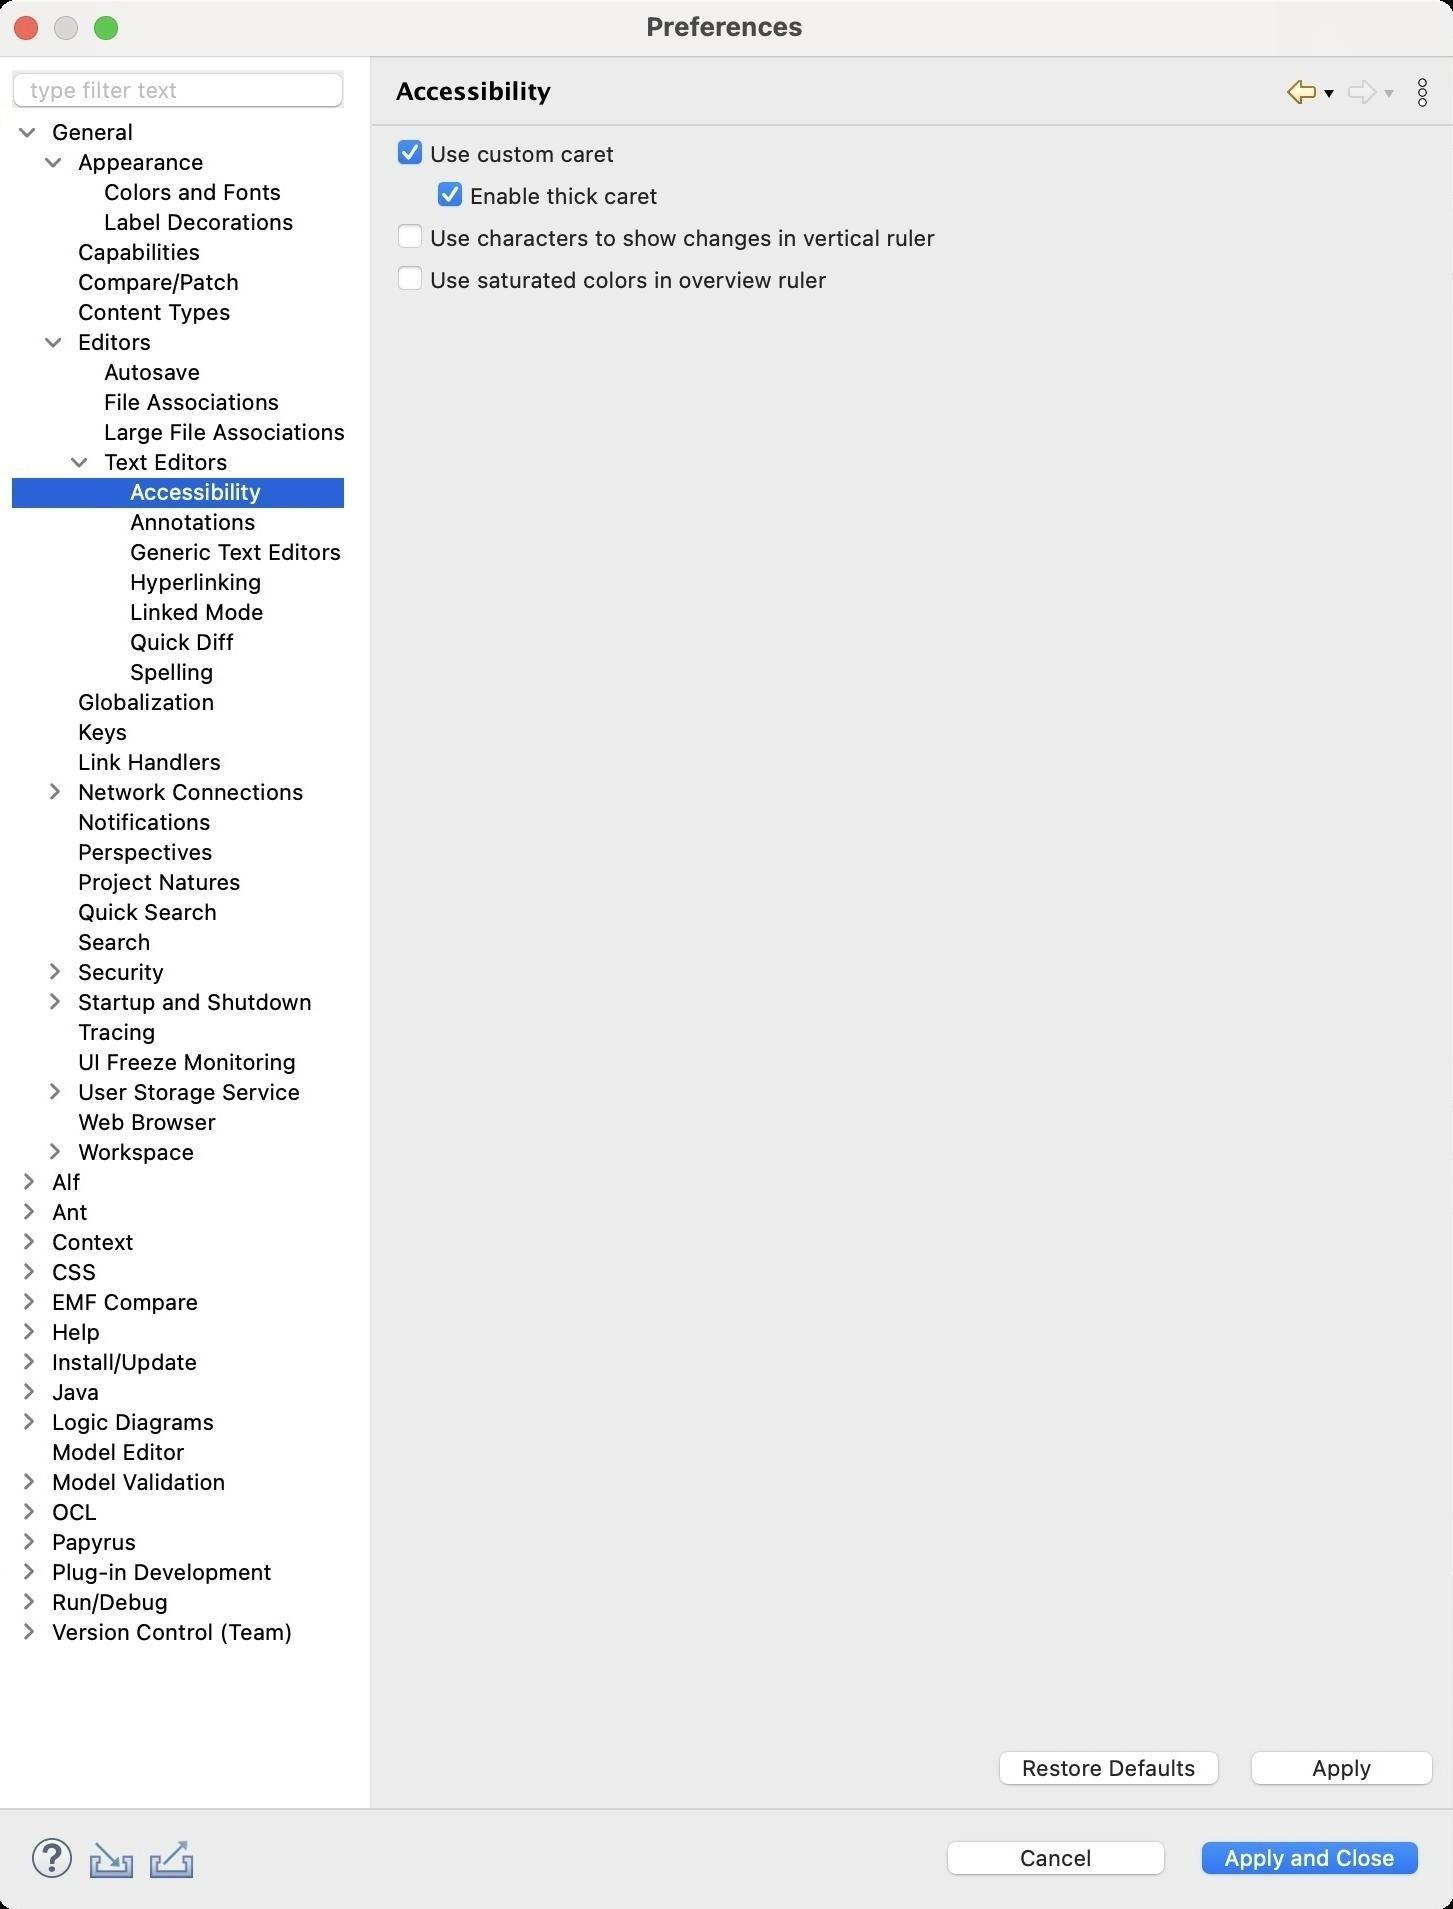
Accessibility tree:
{"name": "Preferences", "role": "AXWindow", "description": null, "role_description": "standard window", "value": null, "position": "480.00;95.00", "size": "728;955", "children": [{"name": "Apply_and_Close", "role": "AXButton", "description": null, "role_description": "button", "value": null, "position": "596.00;917.00", "size": "120;27", "children": []}, {"name": "Cancel", "role": "AXButton", "description": null, "role_description": "button", "value": null, "position": "469.00;917.00", "size": "120;27", "children": []}, {"name": null, "role": "AXToolbar", "description": null, "role_description": "toolbar", "value": null, "position": "12.00;915.00", "size": "90;30", "children": [{"name": "Help", "role": "AXCheckBox", "description": null, "role_description": "checkbox", "value": 0, "position": "12.00;915.00", "size": "30;30", "children": []}, {"name": "Import", "role": "AXButton", "description": null, "role_description": "button", "value": null, "position": "42.00;915.00", "size": "30;30", "children": []}, {"name": "Export", "role": "AXButton", "description": null, "role_description": "button", "value": null, "position": "72.00;915.00", "size": "30;30", "children": []}]}, {"name": null, "role": "AXScrollArea", "description": null, "role_description": "scroll area", "value": null, "position": "199.00;69.00", "size": "524;830", "children": [{"name": "Apply", "role": "AXButton", "description": null, "role_description": "button", "value": null, "position": "621.00;872.00", "size": "102;27", "children": []}, {"name": "Restore_Defaults", "role": "AXButton", "description": null, "role_description": "button", "value": null, "position": "495.00;872.00", "size": "121;27", "children": []}, {"name": "Use_saturated_colors_in_overview_ruler", "role": "AXCheckBox", "description": null, "role_description": "checkbox", "value": 0, "position": "199.00;132.00", "size": "220;16", "children": []}, {"name": "Use_characters_to_show_changes_in_vertical_ruler", "role": "AXCheckBox", "description": null, "role_description": "checkbox", "value": 0, "position": "199.00;111.00", "size": "274;16", "children": []}, {"name": "Enable_thick_caret", "role": "AXCheckBox", "description": null, "role_description": "checkbox", "value": 1, "position": "219.00;90.00", "size": "116;16", "children": []}, {"name": "Use_custom_caret", "role": "AXCheckBox", "description": null, "role_description": "checkbox", "value": 1, "position": "199.00;69.00", "size": "114;16", "children": []}]}, {"name": null, "role": "AXToolbar", "description": "", "role_description": "toolbar", "value": null, "position": "641.00;35.00", "size": "82;22", "children": [{"name": "Back_to_Text_Editors", "role": "AXMenuButton", "description": null, "role_description": "menu button", "value": null, "position": "641.00;35.00", "size": "22;22", "children": []}, {"name": "Forward", "role": "AXMenuButton", "description": null, "role_description": "menu button", "value": null, "position": "671.00;35.00", "size": "22;22", "children": []}, {"name": "Additional_Dialog_Actions", "role": "AXButton", "description": null, "role_description": "button", "value": null, "position": "701.00;35.00", "size": "22;22", "children": []}]}, {"name": null, "role": "AXStaticText", "description": "", "role_description": "text", "value": "Accessibility", "position": "196.00;35.00", "size": "438;21", "children": []}, {"name": null, "role": "AXSplitter", "description": null, "role_description": "splitter", "value": 180, "position": "180.00;28.00", "size": "5;876", "children": []}, {"name": null, "role": "AXScrollArea", "description": null, "role_description": "scroll area", "value": null, "position": "7.00;59.00", "size": "166;845", "children": [{"name": null, "role": "AXOutline", "description": null, "role_description": "outline", "value": null, "position": "7.00;59.00", "size": "167;845", "children": [{"name": null, "role": "AXRow", "description": null, "role_description": "outline row", "value": null, "position": "7.00;59.00", "size": "167;15", "children": [{"name": null, "role": "AXGroup", "description": null, "role_description": "group", "value": null, "position": "7.00;59.00", "size": "167;15", "children": [{"name": null, "role": "AXDisclosureTriangle", "description": null, "role_description": "disclosure triangle", "value": 1, "position": "9.00;59.00", "size": "12;14", "children": []}, {"name": null, "role": "AXStaticText", "description": null, "role_description": "text", "value": "General", "position": "25.00;59.00", "size": "148;14", "children": []}]}]}, {"name": null, "role": "AXRow", "description": null, "role_description": "outline row", "value": null, "position": "7.00;74.00", "size": "167;15", "children": [{"name": null, "role": "AXGroup", "description": null, "role_description": "group", "value": null, "position": "7.00;74.00", "size": "167;15", "children": [{"name": null, "role": "AXDisclosureTriangle", "description": null, "role_description": "disclosure triangle", "value": 1, "position": "22.00;74.00", "size": "12;14", "children": []}, {"name": null, "role": "AXStaticText", "description": null, "role_description": "text", "value": "Appearance", "position": "38.00;74.00", "size": "135;14", "children": []}]}]}, {"name": null, "role": "AXRow", "description": null, "role_description": "outline row", "value": null, "position": "7.00;89.00", "size": "167;15", "children": [{"name": null, "role": "AXStaticText", "description": null, "role_description": "text", "value": "Colors and Fonts", "position": "51.00;89.00", "size": "122;14", "children": []}]}, {"name": null, "role": "AXRow", "description": null, "role_description": "outline row", "value": null, "position": "7.00;104.00", "size": "167;15", "children": [{"name": null, "role": "AXStaticText", "description": null, "role_description": "text", "value": "Label Decorations", "position": "51.00;104.00", "size": "122;14", "children": []}]}, {"name": null, "role": "AXRow", "description": null, "role_description": "outline row", "value": null, "position": "7.00;119.00", "size": "167;15", "children": [{"name": null, "role": "AXStaticText", "description": null, "role_description": "text", "value": "Capabilities", "position": "38.00;119.00", "size": "135;14", "children": []}]}, {"name": null, "role": "AXRow", "description": null, "role_description": "outline row", "value": null, "position": "7.00;134.00", "size": "167;15", "children": [{"name": null, "role": "AXStaticText", "description": null, "role_description": "text", "value": "Compare/Patch", "position": "38.00;134.00", "size": "135;14", "children": []}]}, {"name": null, "role": "AXRow", "description": null, "role_description": "outline row", "value": null, "position": "7.00;149.00", "size": "167;15", "children": [{"name": null, "role": "AXStaticText", "description": null, "role_description": "text", "value": "Content Types", "position": "38.00;149.00", "size": "135;14", "children": []}]}, {"name": null, "role": "AXRow", "description": null, "role_description": "outline row", "value": null, "position": "7.00;164.00", "size": "167;15", "children": [{"name": null, "role": "AXGroup", "description": null, "role_description": "group", "value": null, "position": "7.00;164.00", "size": "167;15", "children": [{"name": null, "role": "AXDisclosureTriangle", "description": null, "role_description": "disclosure triangle", "value": 1, "position": "22.00;164.00", "size": "12;14", "children": []}, {"name": null, "role": "AXStaticText", "description": null, "role_description": "text", "value": "Editors", "position": "38.00;164.00", "size": "135;14", "children": []}]}]}, {"name": null, "role": "AXRow", "description": null, "role_description": "outline row", "value": null, "position": "7.00;179.00", "size": "167;15", "children": [{"name": null, "role": "AXStaticText", "description": null, "role_description": "text", "value": "Autosave", "position": "51.00;179.00", "size": "122;14", "children": []}]}, {"name": null, "role": "AXRow", "description": null, "role_description": "outline row", "value": null, "position": "7.00;194.00", "size": "167;15", "children": [{"name": null, "role": "AXStaticText", "description": null, "role_description": "text", "value": "File Associations", "position": "51.00;194.00", "size": "122;14", "children": []}]}, {"name": null, "role": "AXRow", "description": null, "role_description": "outline row", "value": null, "position": "7.00;209.00", "size": "167;15", "children": [{"name": null, "role": "AXStaticText", "description": null, "role_description": "text", "value": "Large File Associations", "position": "51.00;209.00", "size": "122;14", "children": []}]}, {"name": null, "role": "AXRow", "description": null, "role_description": "outline row", "value": null, "position": "7.00;224.00", "size": "167;15", "children": [{"name": null, "role": "AXGroup", "description": null, "role_description": "group", "value": null, "position": "7.00;224.00", "size": "167;15", "children": [{"name": null, "role": "AXDisclosureTriangle", "description": null, "role_description": "disclosure triangle", "value": 1, "position": "35.00;224.00", "size": "12;14", "children": []}, {"name": null, "role": "AXStaticText", "description": null, "role_description": "text", "value": "Text Editors", "position": "51.00;224.00", "size": "122;14", "children": []}]}]}, {"name": null, "role": "AXRow", "description": null, "role_description": "outline row", "value": null, "position": "7.00;239.00", "size": "167;15", "children": [{"name": null, "role": "AXStaticText", "description": null, "role_description": "text", "value": "Accessibility", "position": "64.00;239.00", "size": "109;14", "children": []}]}, {"name": null, "role": "AXRow", "description": null, "role_description": "outline row", "value": null, "position": "7.00;254.00", "size": "167;15", "children": [{"name": null, "role": "AXStaticText", "description": null, "role_description": "text", "value": "Annotations", "position": "64.00;254.00", "size": "109;14", "children": []}]}, {"name": null, "role": "AXRow", "description": null, "role_description": "outline row", "value": null, "position": "7.00;269.00", "size": "167;15", "children": [{"name": null, "role": "AXStaticText", "description": null, "role_description": "text", "value": "Generic Text Editors", "position": "64.00;269.00", "size": "109;14", "children": []}]}, {"name": null, "role": "AXRow", "description": null, "role_description": "outline row", "value": null, "position": "7.00;284.00", "size": "167;15", "children": [{"name": null, "role": "AXStaticText", "description": null, "role_description": "text", "value": "Hyperlinking", "position": "64.00;284.00", "size": "109;14", "children": []}]}, {"name": null, "role": "AXRow", "description": null, "role_description": "outline row", "value": null, "position": "7.00;299.00", "size": "167;15", "children": [{"name": null, "role": "AXStaticText", "description": null, "role_description": "text", "value": "Linked Mode", "position": "64.00;299.00", "size": "109;14", "children": []}]}, {"name": null, "role": "AXRow", "description": null, "role_description": "outline row", "value": null, "position": "7.00;314.00", "size": "167;15", "children": [{"name": null, "role": "AXStaticText", "description": null, "role_description": "text", "value": "Quick Diff", "position": "64.00;314.00", "size": "109;14", "children": []}]}, {"name": null, "role": "AXRow", "description": null, "role_description": "outline row", "value": null, "position": "7.00;329.00", "size": "167;15", "children": [{"name": null, "role": "AXStaticText", "description": null, "role_description": "text", "value": "Spelling", "position": "64.00;329.00", "size": "109;14", "children": []}]}, {"name": null, "role": "AXRow", "description": null, "role_description": "outline row", "value": null, "position": "7.00;344.00", "size": "167;15", "children": [{"name": null, "role": "AXStaticText", "description": null, "role_description": "text", "value": "Globalization", "position": "38.00;344.00", "size": "135;14", "children": []}]}, {"name": null, "role": "AXRow", "description": null, "role_description": "outline row", "value": null, "position": "7.00;359.00", "size": "167;15", "children": [{"name": null, "role": "AXStaticText", "description": null, "role_description": "text", "value": "Keys", "position": "38.00;359.00", "size": "135;14", "children": []}]}, {"name": null, "role": "AXRow", "description": null, "role_description": "outline row", "value": null, "position": "7.00;374.00", "size": "167;15", "children": [{"name": null, "role": "AXStaticText", "description": null, "role_description": "text", "value": "Link Handlers", "position": "38.00;374.00", "size": "135;14", "children": []}]}, {"name": null, "role": "AXRow", "description": null, "role_description": "outline row", "value": null, "position": "7.00;389.00", "size": "167;15", "children": [{"name": null, "role": "AXGroup", "description": null, "role_description": "group", "value": null, "position": "7.00;389.00", "size": "167;15", "children": [{"name": null, "role": "AXDisclosureTriangle", "description": null, "role_description": "disclosure triangle", "value": 0, "position": "22.00;389.00", "size": "12;14", "children": []}, {"name": null, "role": "AXStaticText", "description": null, "role_description": "text", "value": "Network Connections", "position": "38.00;389.00", "size": "135;14", "children": []}]}]}, {"name": null, "role": "AXRow", "description": null, "role_description": "outline row", "value": null, "position": "7.00;404.00", "size": "167;15", "children": [{"name": null, "role": "AXStaticText", "description": null, "role_description": "text", "value": "Notifications", "position": "38.00;404.00", "size": "135;14", "children": []}]}, {"name": null, "role": "AXRow", "description": null, "role_description": "outline row", "value": null, "position": "7.00;419.00", "size": "167;15", "children": [{"name": null, "role": "AXStaticText", "description": null, "role_description": "text", "value": "Perspectives", "position": "38.00;419.00", "size": "135;14", "children": []}]}, {"name": null, "role": "AXRow", "description": null, "role_description": "outline row", "value": null, "position": "7.00;434.00", "size": "167;15", "children": [{"name": null, "role": "AXStaticText", "description": null, "role_description": "text", "value": "Project Natures", "position": "38.00;434.00", "size": "135;14", "children": []}]}, {"name": null, "role": "AXRow", "description": null, "role_description": "outline row", "value": null, "position": "7.00;449.00", "size": "167;15", "children": [{"name": null, "role": "AXStaticText", "description": null, "role_description": "text", "value": "Quick Search", "position": "38.00;449.00", "size": "135;14", "children": []}]}, {"name": null, "role": "AXRow", "description": null, "role_description": "outline row", "value": null, "position": "7.00;464.00", "size": "167;15", "children": [{"name": null, "role": "AXStaticText", "description": null, "role_description": "text", "value": "Search", "position": "38.00;464.00", "size": "135;14", "children": []}]}, {"name": null, "role": "AXRow", "description": null, "role_description": "outline row", "value": null, "position": "7.00;479.00", "size": "167;15", "children": [{"name": null, "role": "AXGroup", "description": null, "role_description": "group", "value": null, "position": "7.00;479.00", "size": "167;15", "children": [{"name": null, "role": "AXDisclosureTriangle", "description": null, "role_description": "disclosure triangle", "value": 0, "position": "22.00;479.00", "size": "12;14", "children": []}, {"name": null, "role": "AXStaticText", "description": null, "role_description": "text", "value": "Security", "position": "38.00;479.00", "size": "135;14", "children": []}]}]}, {"name": null, "role": "AXRow", "description": null, "role_description": "outline row", "value": null, "position": "7.00;494.00", "size": "167;15", "children": [{"name": null, "role": "AXGroup", "description": null, "role_description": "group", "value": null, "position": "7.00;494.00", "size": "167;15", "children": [{"name": null, "role": "AXDisclosureTriangle", "description": null, "role_description": "disclosure triangle", "value": 0, "position": "22.00;494.00", "size": "12;14", "children": []}, {"name": null, "role": "AXStaticText", "description": null, "role_description": "text", "value": "Startup and Shutdown", "position": "38.00;494.00", "size": "135;14", "children": []}]}]}, {"name": null, "role": "AXRow", "description": null, "role_description": "outline row", "value": null, "position": "7.00;509.00", "size": "167;15", "children": [{"name": null, "role": "AXStaticText", "description": null, "role_description": "text", "value": "Tracing", "position": "38.00;509.00", "size": "135;14", "children": []}]}, {"name": null, "role": "AXRow", "description": null, "role_description": "outline row", "value": null, "position": "7.00;524.00", "size": "167;15", "children": [{"name": null, "role": "AXStaticText", "description": null, "role_description": "text", "value": "UI Freeze Monitoring", "position": "38.00;524.00", "size": "135;14", "children": []}]}, {"name": null, "role": "AXRow", "description": null, "role_description": "outline row", "value": null, "position": "7.00;539.00", "size": "167;15", "children": [{"name": null, "role": "AXGroup", "description": null, "role_description": "group", "value": null, "position": "7.00;539.00", "size": "167;15", "children": [{"name": null, "role": "AXDisclosureTriangle", "description": null, "role_description": "disclosure triangle", "value": 0, "position": "22.00;539.00", "size": "12;14", "children": []}, {"name": null, "role": "AXStaticText", "description": null, "role_description": "text", "value": "User Storage Service", "position": "38.00;539.00", "size": "135;14", "children": []}]}]}, {"name": null, "role": "AXRow", "description": null, "role_description": "outline row", "value": null, "position": "7.00;554.00", "size": "167;15", "children": [{"name": null, "role": "AXStaticText", "description": null, "role_description": "text", "value": "Web Browser", "position": "38.00;554.00", "size": "135;14", "children": []}]}, {"name": null, "role": "AXRow", "description": null, "role_description": "outline row", "value": null, "position": "7.00;569.00", "size": "167;15", "children": [{"name": null, "role": "AXGroup", "description": null, "role_description": "group", "value": null, "position": "7.00;569.00", "size": "167;15", "children": [{"name": null, "role": "AXDisclosureTriangle", "description": null, "role_description": "disclosure triangle", "value": 0, "position": "22.00;569.00", "size": "12;14", "children": []}, {"name": null, "role": "AXStaticText", "description": null, "role_description": "text", "value": "Workspace", "position": "38.00;569.00", "size": "135;14", "children": []}]}]}, {"name": null, "role": "AXRow", "description": null, "role_description": "outline row", "value": null, "position": "7.00;584.00", "size": "167;15", "children": [{"name": null, "role": "AXGroup", "description": null, "role_description": "group", "value": null, "position": "7.00;584.00", "size": "167;15", "children": [{"name": null, "role": "AXDisclosureTriangle", "description": null, "role_description": "disclosure triangle", "value": 0, "position": "9.00;584.00", "size": "12;14", "children": []}, {"name": null, "role": "AXStaticText", "description": null, "role_description": "text", "value": "Alf", "position": "25.00;584.00", "size": "148;14", "children": []}]}]}, {"name": null, "role": "AXRow", "description": null, "role_description": "outline row", "value": null, "position": "7.00;599.00", "size": "167;15", "children": [{"name": null, "role": "AXGroup", "description": null, "role_description": "group", "value": null, "position": "7.00;599.00", "size": "167;15", "children": [{"name": null, "role": "AXDisclosureTriangle", "description": null, "role_description": "disclosure triangle", "value": 0, "position": "9.00;599.00", "size": "12;14", "children": []}, {"name": null, "role": "AXStaticText", "description": null, "role_description": "text", "value": "Ant", "position": "25.00;599.00", "size": "148;14", "children": []}]}]}, {"name": null, "role": "AXRow", "description": null, "role_description": "outline row", "value": null, "position": "7.00;614.00", "size": "167;15", "children": [{"name": null, "role": "AXGroup", "description": null, "role_description": "group", "value": null, "position": "7.00;614.00", "size": "167;15", "children": [{"name": null, "role": "AXDisclosureTriangle", "description": null, "role_description": "disclosure triangle", "value": 0, "position": "9.00;614.00", "size": "12;14", "children": []}, {"name": null, "role": "AXStaticText", "description": null, "role_description": "text", "value": "Context", "position": "25.00;614.00", "size": "148;14", "children": []}]}]}, {"name": null, "role": "AXRow", "description": null, "role_description": "outline row", "value": null, "position": "7.00;629.00", "size": "167;15", "children": [{"name": null, "role": "AXGroup", "description": null, "role_description": "group", "value": null, "position": "7.00;629.00", "size": "167;15", "children": [{"name": null, "role": "AXDisclosureTriangle", "description": null, "role_description": "disclosure triangle", "value": 0, "position": "9.00;629.00", "size": "12;14", "children": []}, {"name": null, "role": "AXStaticText", "description": null, "role_description": "text", "value": "CSS", "position": "25.00;629.00", "size": "148;14", "children": []}]}]}, {"name": null, "role": "AXRow", "description": null, "role_description": "outline row", "value": null, "position": "7.00;644.00", "size": "167;15", "children": [{"name": null, "role": "AXGroup", "description": null, "role_description": "group", "value": null, "position": "7.00;644.00", "size": "167;15", "children": [{"name": null, "role": "AXDisclosureTriangle", "description": null, "role_description": "disclosure triangle", "value": 0, "position": "9.00;644.00", "size": "12;14", "children": []}, {"name": null, "role": "AXStaticText", "description": null, "role_description": "text", "value": "EMF Compare", "position": "25.00;644.00", "size": "148;14", "children": []}]}]}, {"name": null, "role": "AXRow", "description": null, "role_description": "outline row", "value": null, "position": "7.00;659.00", "size": "167;15", "children": [{"name": null, "role": "AXGroup", "description": null, "role_description": "group", "value": null, "position": "7.00;659.00", "size": "167;15", "children": [{"name": null, "role": "AXDisclosureTriangle", "description": null, "role_description": "disclosure triangle", "value": 0, "position": "9.00;659.00", "size": "12;14", "children": []}, {"name": null, "role": "AXStaticText", "description": null, "role_description": "text", "value": "Help", "position": "25.00;659.00", "size": "148;14", "children": []}]}]}, {"name": null, "role": "AXRow", "description": null, "role_description": "outline row", "value": null, "position": "7.00;674.00", "size": "167;15", "children": [{"name": null, "role": "AXGroup", "description": null, "role_description": "group", "value": null, "position": "7.00;674.00", "size": "167;15", "children": [{"name": null, "role": "AXDisclosureTriangle", "description": null, "role_description": "disclosure triangle", "value": 0, "position": "9.00;674.00", "size": "12;14", "children": []}, {"name": null, "role": "AXStaticText", "description": null, "role_description": "text", "value": "Install/Update", "position": "25.00;674.00", "size": "148;14", "children": []}]}]}, {"name": null, "role": "AXRow", "description": null, "role_description": "outline row", "value": null, "position": "7.00;689.00", "size": "167;15", "children": [{"name": null, "role": "AXGroup", "description": null, "role_description": "group", "value": null, "position": "7.00;689.00", "size": "167;15", "children": [{"name": null, "role": "AXDisclosureTriangle", "description": null, "role_description": "disclosure triangle", "value": 0, "position": "9.00;689.00", "size": "12;14", "children": []}, {"name": null, "role": "AXStaticText", "description": null, "role_description": "text", "value": "Java", "position": "25.00;689.00", "size": "148;14", "children": []}]}]}, {"name": null, "role": "AXRow", "description": null, "role_description": "outline row", "value": null, "position": "7.00;704.00", "size": "167;15", "children": [{"name": null, "role": "AXGroup", "description": null, "role_description": "group", "value": null, "position": "7.00;704.00", "size": "167;15", "children": [{"name": null, "role": "AXDisclosureTriangle", "description": null, "role_description": "disclosure triangle", "value": 0, "position": "9.00;704.00", "size": "12;14", "children": []}, {"name": null, "role": "AXStaticText", "description": null, "role_description": "text", "value": "Logic Diagrams", "position": "25.00;704.00", "size": "148;14", "children": []}]}]}, {"name": null, "role": "AXRow", "description": null, "role_description": "outline row", "value": null, "position": "7.00;719.00", "size": "167;15", "children": [{"name": null, "role": "AXStaticText", "description": null, "role_description": "text", "value": "Model Editor", "position": "25.00;719.00", "size": "148;14", "children": []}]}, {"name": null, "role": "AXRow", "description": null, "role_description": "outline row", "value": null, "position": "7.00;734.00", "size": "167;15", "children": [{"name": null, "role": "AXGroup", "description": null, "role_description": "group", "value": null, "position": "7.00;734.00", "size": "167;15", "children": [{"name": null, "role": "AXDisclosureTriangle", "description": null, "role_description": "disclosure triangle", "value": 0, "position": "9.00;734.00", "size": "12;14", "children": []}, {"name": null, "role": "AXStaticText", "description": null, "role_description": "text", "value": "Model Validation", "position": "25.00;734.00", "size": "148;14", "children": []}]}]}, {"name": null, "role": "AXRow", "description": null, "role_description": "outline row", "value": null, "position": "7.00;749.00", "size": "167;15", "children": [{"name": null, "role": "AXGroup", "description": null, "role_description": "group", "value": null, "position": "7.00;749.00", "size": "167;15", "children": [{"name": null, "role": "AXDisclosureTriangle", "description": null, "role_description": "disclosure triangle", "value": 0, "position": "9.00;749.00", "size": "12;14", "children": []}, {"name": null, "role": "AXStaticText", "description": null, "role_description": "text", "value": "OCL", "position": "25.00;749.00", "size": "148;14", "children": []}]}]}, {"name": null, "role": "AXRow", "description": null, "role_description": "outline row", "value": null, "position": "7.00;764.00", "size": "167;15", "children": [{"name": null, "role": "AXGroup", "description": null, "role_description": "group", "value": null, "position": "7.00;764.00", "size": "167;15", "children": [{"name": null, "role": "AXDisclosureTriangle", "description": null, "role_description": "disclosure triangle", "value": 0, "position": "9.00;764.00", "size": "12;14", "children": []}, {"name": null, "role": "AXStaticText", "description": null, "role_description": "text", "value": "Papyrus", "position": "25.00;764.00", "size": "148;14", "children": []}]}]}, {"name": null, "role": "AXRow", "description": null, "role_description": "outline row", "value": null, "position": "7.00;779.00", "size": "167;15", "children": [{"name": null, "role": "AXGroup", "description": null, "role_description": "group", "value": null, "position": "7.00;779.00", "size": "167;15", "children": [{"name": null, "role": "AXDisclosureTriangle", "description": null, "role_description": "disclosure triangle", "value": 0, "position": "9.00;779.00", "size": "12;14", "children": []}, {"name": null, "role": "AXStaticText", "description": null, "role_description": "text", "value": "Plug-in Development", "position": "25.00;779.00", "size": "148;14", "children": []}]}]}, {"name": null, "role": "AXRow", "description": null, "role_description": "outline row", "value": null, "position": "7.00;794.00", "size": "167;15", "children": [{"name": null, "role": "AXGroup", "description": null, "role_description": "group", "value": null, "position": "7.00;794.00", "size": "167;15", "children": [{"name": null, "role": "AXDisclosureTriangle", "description": null, "role_description": "disclosure triangle", "value": 0, "position": "9.00;794.00", "size": "12;14", "children": []}, {"name": null, "role": "AXStaticText", "description": null, "role_description": "text", "value": "Run/Debug", "position": "25.00;794.00", "size": "148;14", "children": []}]}]}, {"name": null, "role": "AXRow", "description": null, "role_description": "outline row", "value": null, "position": "7.00;809.00", "size": "167;15", "children": [{"name": null, "role": "AXGroup", "description": null, "role_description": "group", "value": null, "position": "7.00;809.00", "size": "167;15", "children": [{"name": null, "role": "AXDisclosureTriangle", "description": null, "role_description": "disclosure triangle", "value": 0, "position": "9.00;809.00", "size": "12;14", "children": []}, {"name": null, "role": "AXStaticText", "description": null, "role_description": "text", "value": "Version Control (Team)", "position": "25.00;809.00", "size": "148;14", "children": []}]}]}, {"name": null, "role": "AXColumn", "description": null, "role_description": "column", "value": null, "position": "7.00;59.00", "size": "167;845", "children": []}]}, {"name": null, "role": "AXScrollBar", "description": null, "role_description": "scroll bar", "value": 0.0, "position": "7.00;888.00", "size": "166;16", "children": [{"name": null, "role": "AXValueIndicator", "description": null, "role_description": "value indicator", "value": 0.0, "position": "8.00;892.00", "size": "163;12", "children": []}, {"name": null, "role": "AXButton", "description": null, "role_description": "increment arrow button", "value": null, "position": "7.00;888.00", "size": "0;0", "children": []}, {"name": null, "role": "AXButton", "description": null, "role_description": "decrement arrow button", "value": null, "position": "7.00;888.00", "size": "0;0", "children": []}, {"name": null, "role": "AXButton", "description": null, "role_description": "increment page button", "value": null, "position": "171.50;892.00", "size": "2;12", "children": []}, {"name": null, "role": "AXButton", "description": null, "role_description": "decrement page button", "value": null, "position": "7.00;892.00", "size": "1;12", "children": []}]}]}, {"name": "type_filter_text", "role": "AXTextField", "description": null, "role_description": "search text field", "value": "", "position": "7.00;35.00", "size": "166;19", "children": []}, {"name": null, "role": "AXButton", "description": null, "role_description": "close button", "value": null, "position": "7.00;6.00", "size": "14;16", "children": []}, {"name": null, "role": "AXButton", "description": null, "role_description": "zoom button", "value": null, "position": "47.00;6.00", "size": "14;16", "children": [{"name": null, "role": "AXGroup", "description": null, "role_description": "group", "value": null, "position": "47.00;6.00", "size": "14;16", "children": [{"name": null, "role": "AXGroup", "description": null, "role_description": "group", "value": null, "position": "47.00;6.00", "size": "14;16", "children": []}]}]}, {"name": null, "role": "AXButton", "description": null, "role_description": "minimize button", "value": null, "position": "27.00;6.00", "size": "14;16", "children": []}, {"name": null, "role": "AXStaticText", "description": null, "role_description": "text", "value": "Preferences", "position": "322.00;5.00", "size": "83;16", "children": []}]}